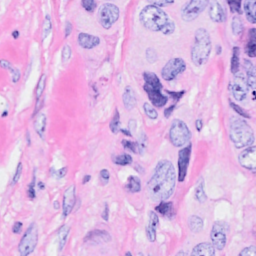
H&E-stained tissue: Breast